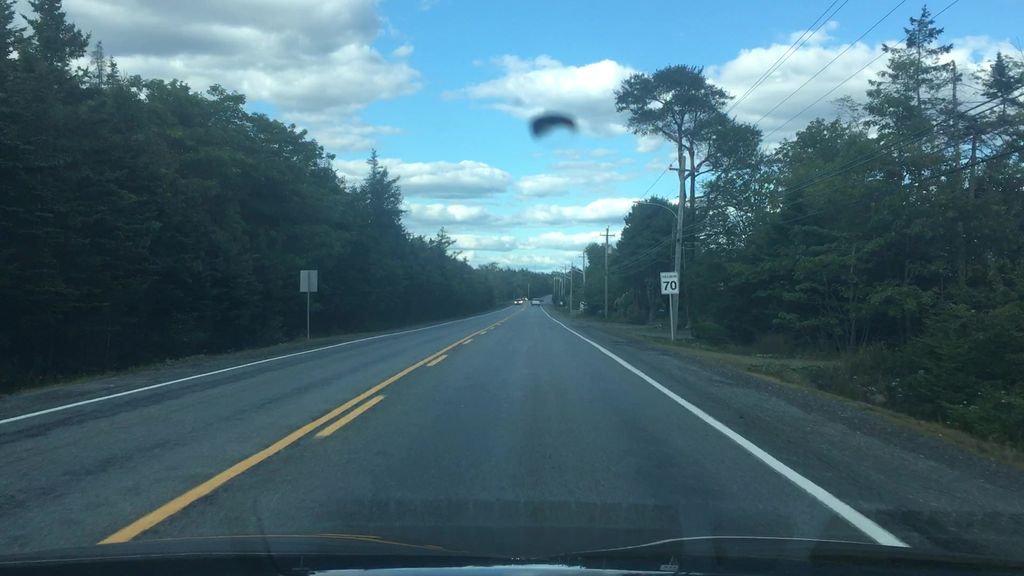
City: halifax